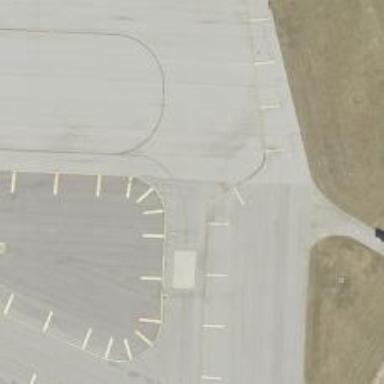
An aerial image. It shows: Image of taxiway at airport.